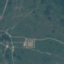
Land use / land cover: Pasture